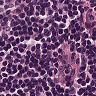
Metastatic tissue present: no